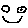
Label: smiley face